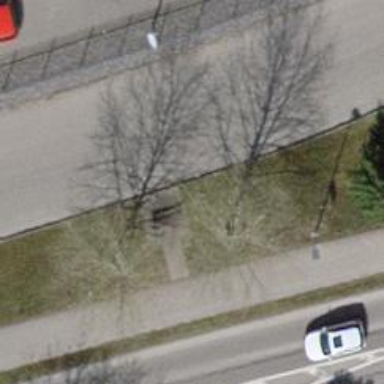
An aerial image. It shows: Brown bench in the vicinity.